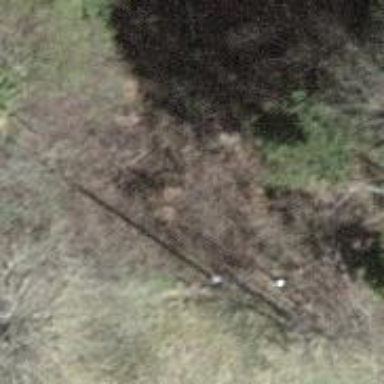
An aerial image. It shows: Power pole.